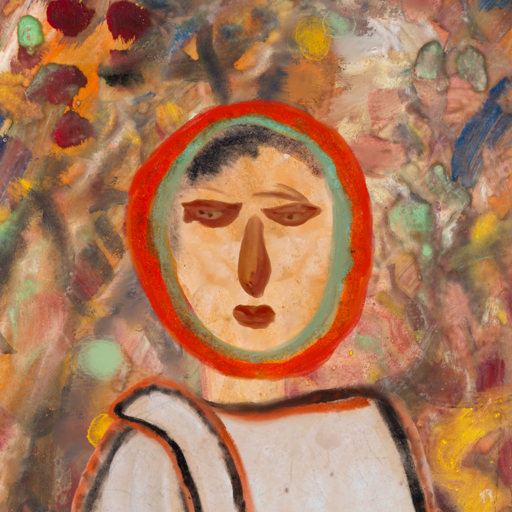
Background: Mother_And_Son_Mother, Head And Neck Front: Childish, Face Front: Pious_Lady, Bust: Roy_Bahadur, Hair Front: Sisters, Head Accessory: Blank, Second Necklace: Blank, Necklace: Blank, Baby: Blank